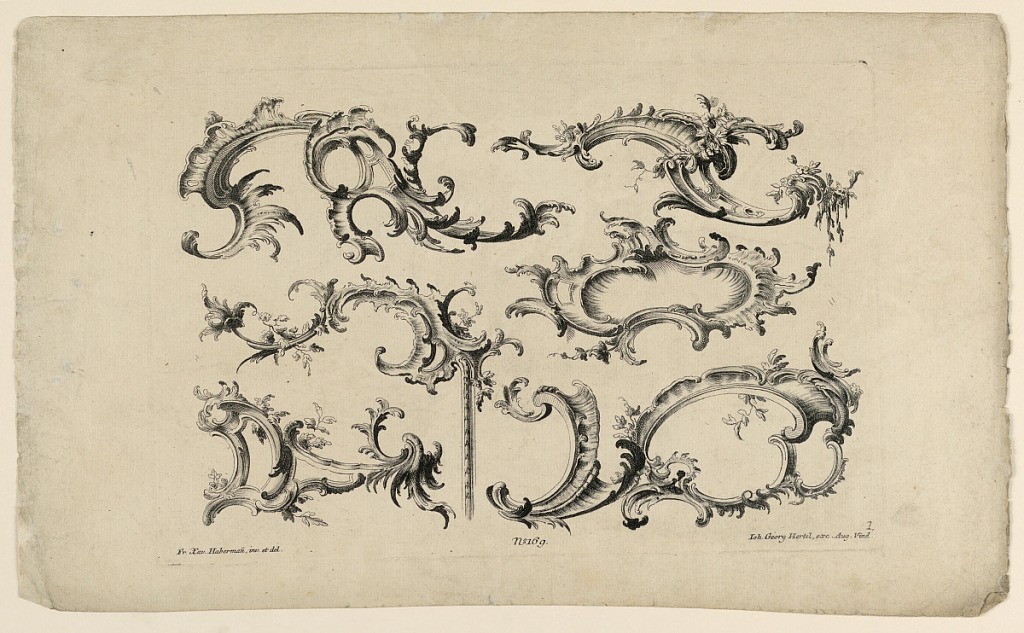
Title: Rocaille Motifs, from Set No. 169
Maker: Johann Georg Hertel, German, 1719–1768
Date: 1750-1770
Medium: Etching on paper
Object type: Print
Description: Plate 1. Five crest motifs, an escutcheon, disposed in three lines.